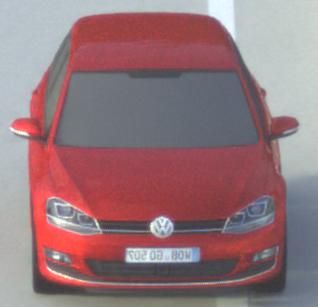
Make: VW
Model: Golf 1.2 TSI BMT
Detailed model: Golf (VII)
Model produced from: 2012/11
Model produced until: 2014/05
Doors: 3
Color: red
Road condition: dry road
Daytime: morning or afternoon
Contrast: medium contrast